Interaction volume radius: 5 \u00c5
Interaction volume height: 15 \u00c5
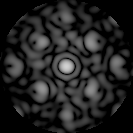
Disorder parameter: 0.4381